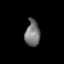
Tissue: lung
Cell type: Epithelial cells
Senescence score: 0.2227
Nuclear area (px): 373
Mean DAPI intensity: 118.083